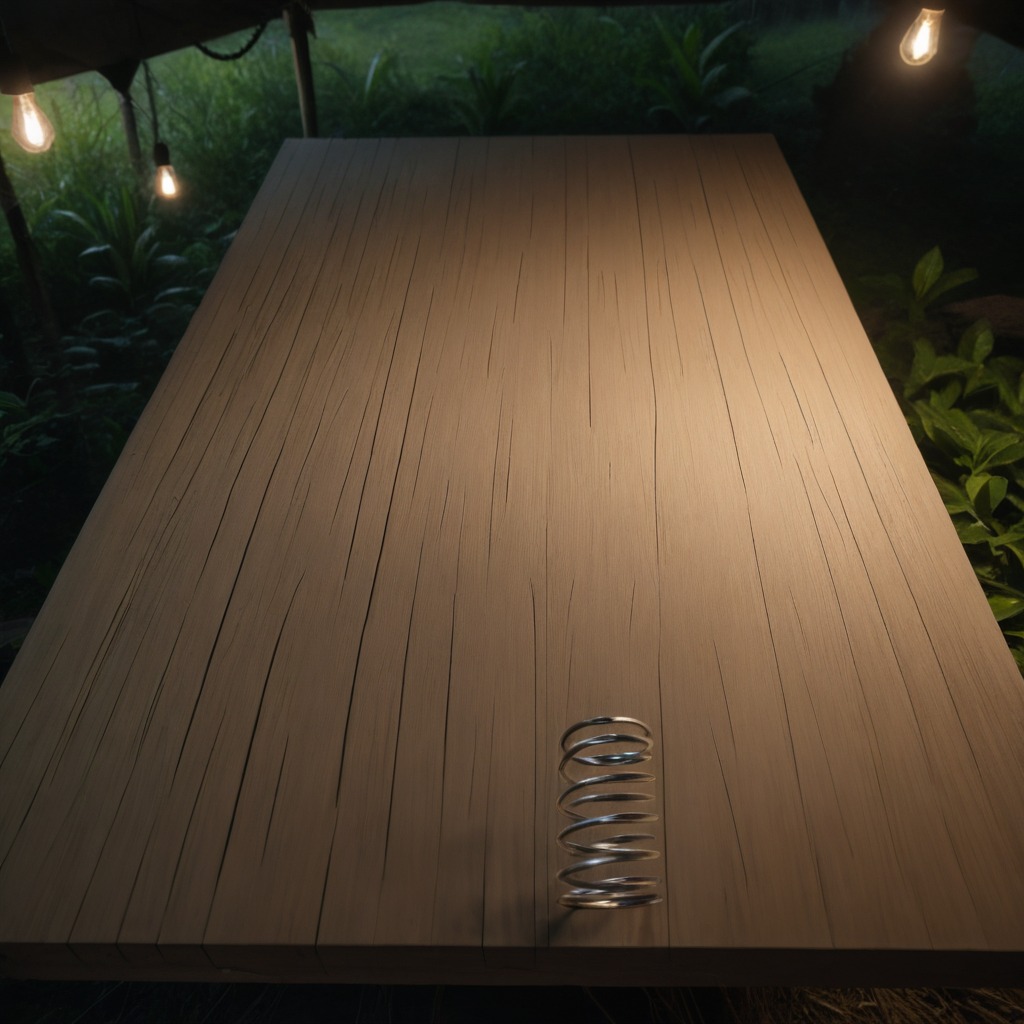
A coiled metal spring is lying on a clean wooden table inside a jungle field workshop tent at night dim ambient light soft shadows worn but